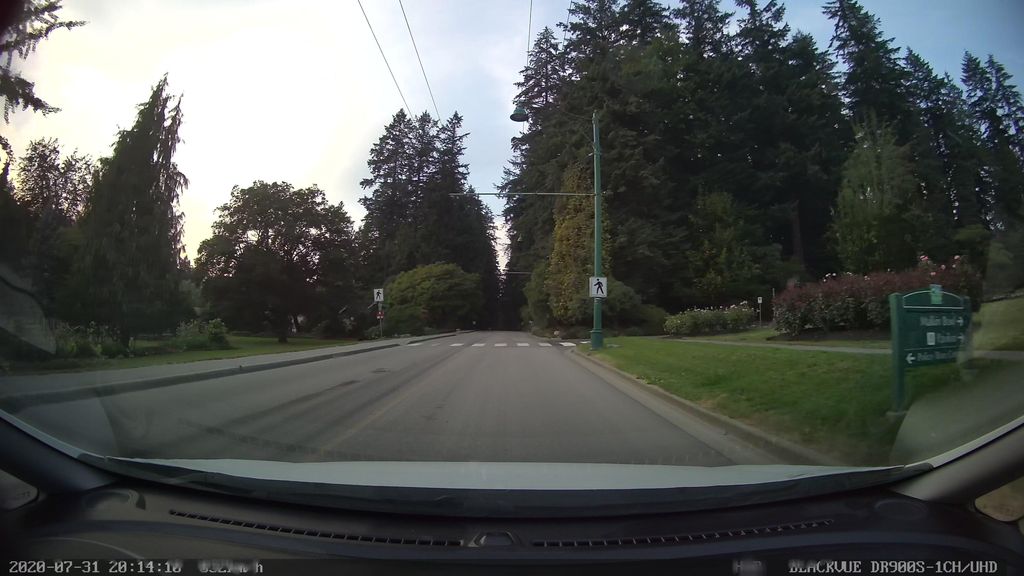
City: vancouver